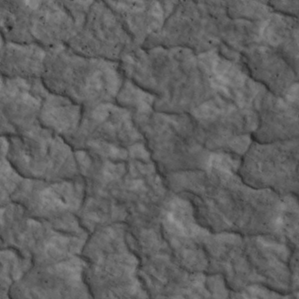
Label: non_frost